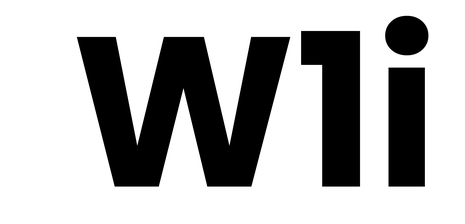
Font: Poppins-Bold